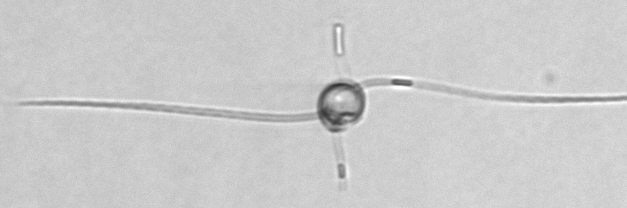
Label: Chaetoceros_danicus